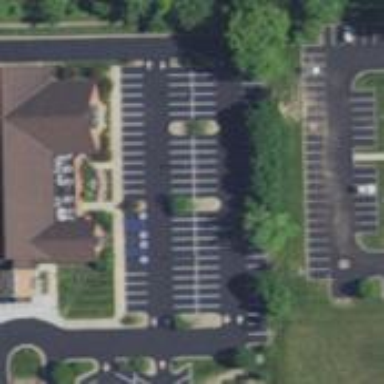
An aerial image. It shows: Parking space.